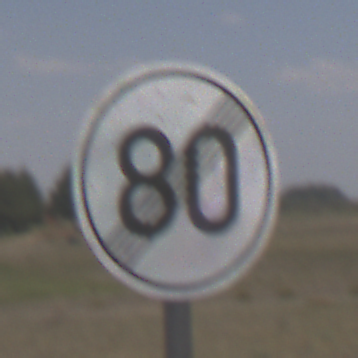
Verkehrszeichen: EndeGeschwindigkeit80
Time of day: Midday
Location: Outdoor (Nature)
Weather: PartlyCloudy
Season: NotSpecified
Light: Natural